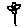
Label: flower